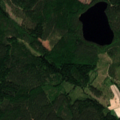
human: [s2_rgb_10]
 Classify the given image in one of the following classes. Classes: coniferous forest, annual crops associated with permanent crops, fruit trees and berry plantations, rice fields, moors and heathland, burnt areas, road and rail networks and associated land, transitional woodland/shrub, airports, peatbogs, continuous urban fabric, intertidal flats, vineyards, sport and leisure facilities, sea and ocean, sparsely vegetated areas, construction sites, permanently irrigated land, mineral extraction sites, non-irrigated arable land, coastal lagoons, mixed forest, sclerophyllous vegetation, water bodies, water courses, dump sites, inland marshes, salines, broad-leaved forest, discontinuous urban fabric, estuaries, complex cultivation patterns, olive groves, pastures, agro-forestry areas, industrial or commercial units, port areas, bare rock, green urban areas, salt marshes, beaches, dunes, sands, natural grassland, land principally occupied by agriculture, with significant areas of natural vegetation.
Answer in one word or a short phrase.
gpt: coniferous forest, mixed forest, transitional woodland/shrub